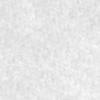
Label: no_change